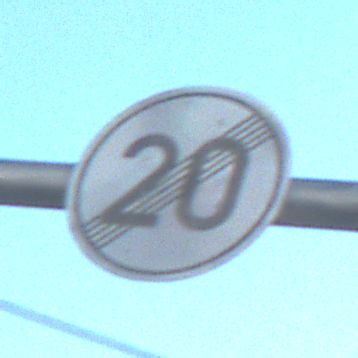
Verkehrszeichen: EndeGeschwindigkeit20
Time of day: MorningAfternoon
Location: Outdoor (Urban)
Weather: Clear
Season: NotSpecified
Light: Natural